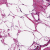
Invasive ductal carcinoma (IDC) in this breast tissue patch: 0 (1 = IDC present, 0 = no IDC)